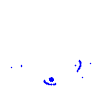
Particle: electron